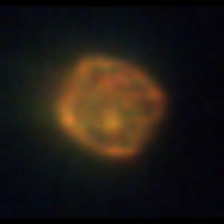
Taxon: Centric
Group: Diatoms